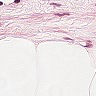
Metastatic tissue present: no